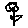
Label: flower